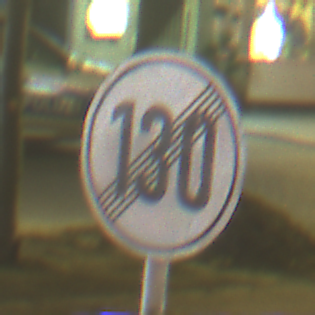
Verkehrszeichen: EndeGeschwindigkeit130
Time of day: Night
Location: Outdoor (Urban)
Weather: Clear
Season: NotSpecified
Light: Artificial